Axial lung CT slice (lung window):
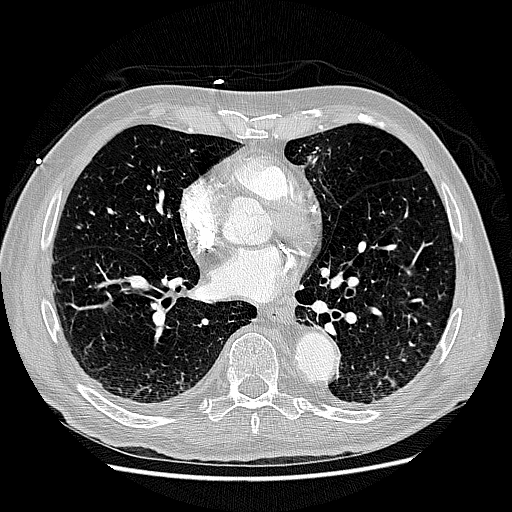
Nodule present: no